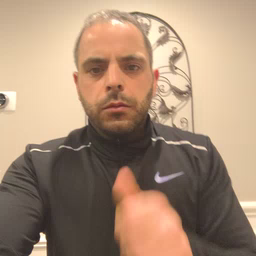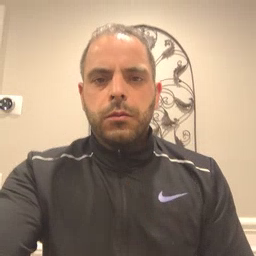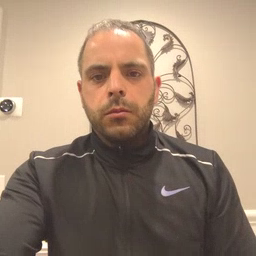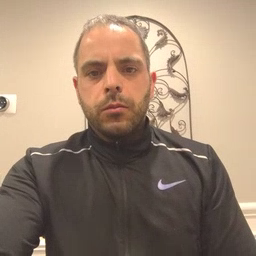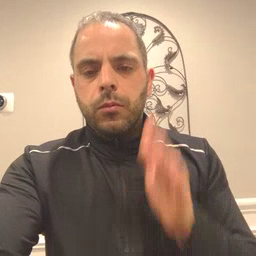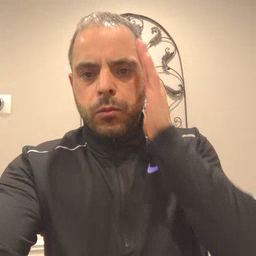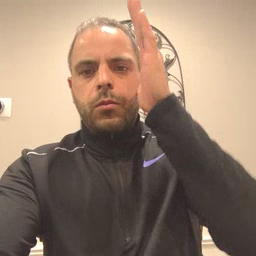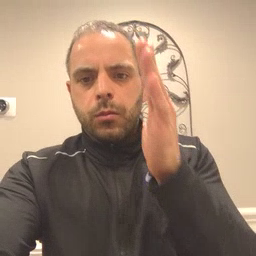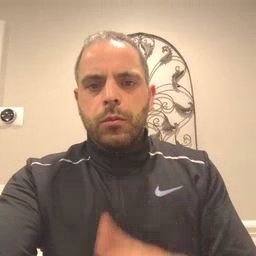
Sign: will